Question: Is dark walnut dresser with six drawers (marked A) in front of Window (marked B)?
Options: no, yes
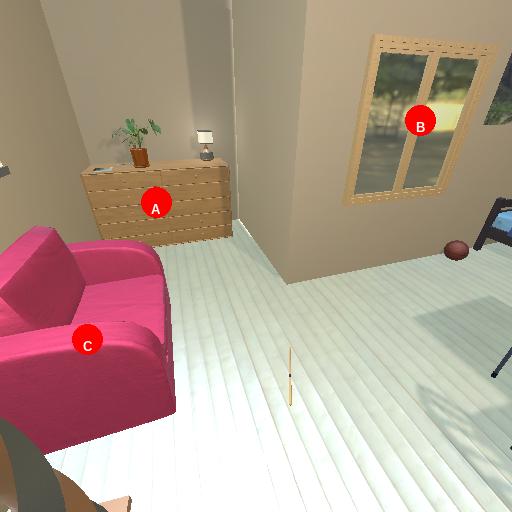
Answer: no